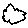
Label: cloud